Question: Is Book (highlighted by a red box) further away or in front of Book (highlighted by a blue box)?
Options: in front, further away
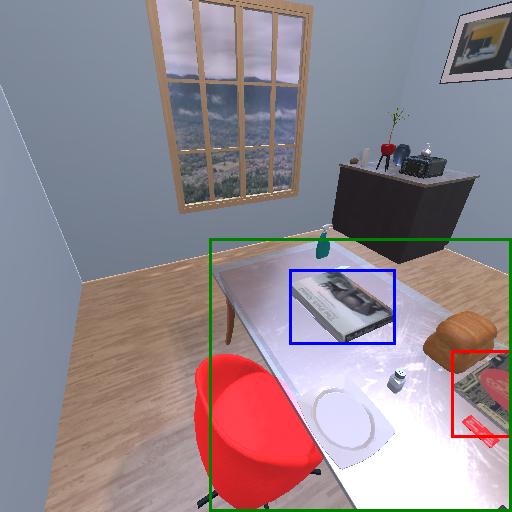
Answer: in front